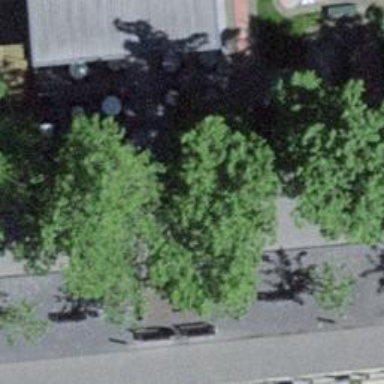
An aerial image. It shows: Bench for seating.